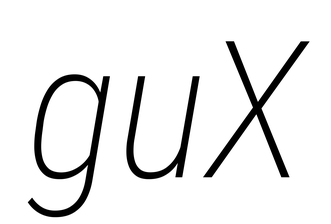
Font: Roboto-Italic_Condensed_ExtraLight_Italic